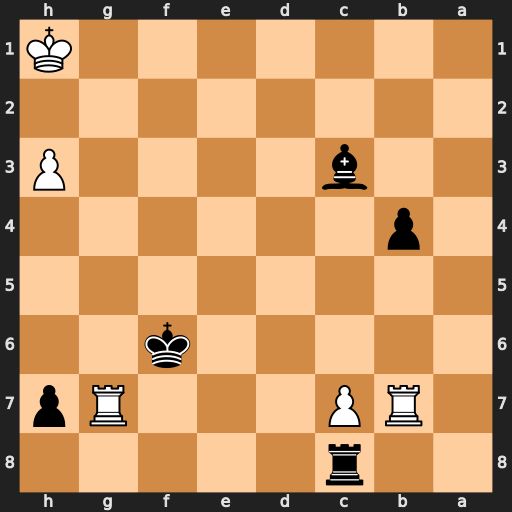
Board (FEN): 2r5/1RP3Rp/5k2/8/1p6/2b4P/8/7K
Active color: b
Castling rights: -
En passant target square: -
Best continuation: Kxg7 Rb8 Rxc7